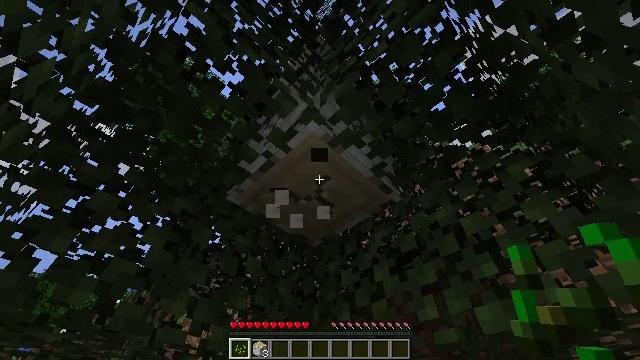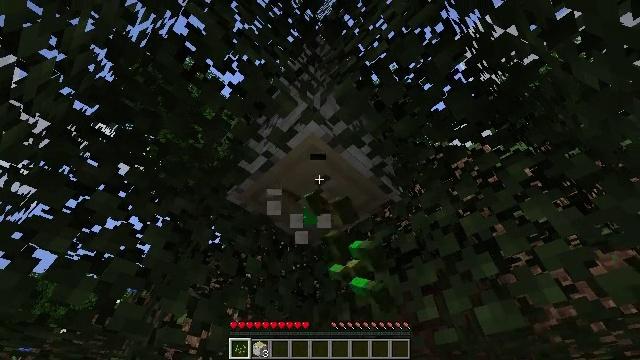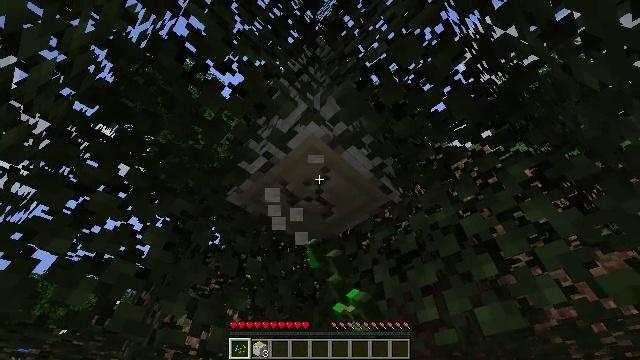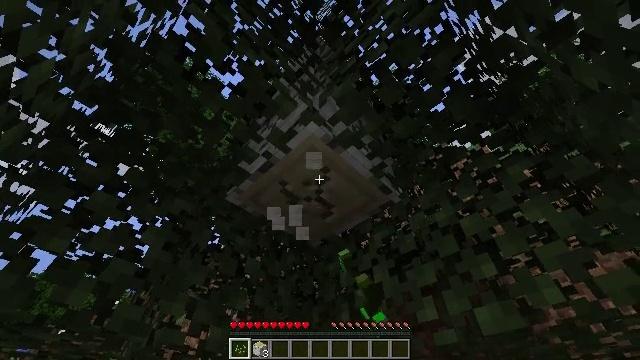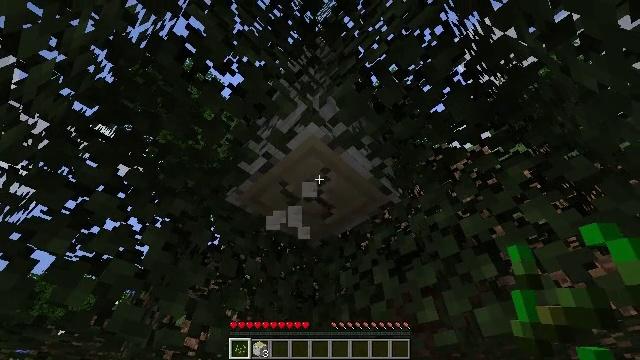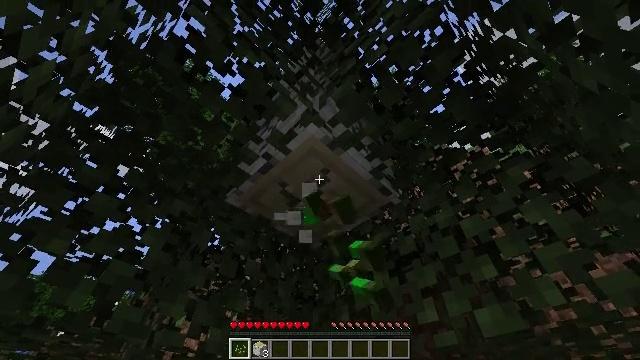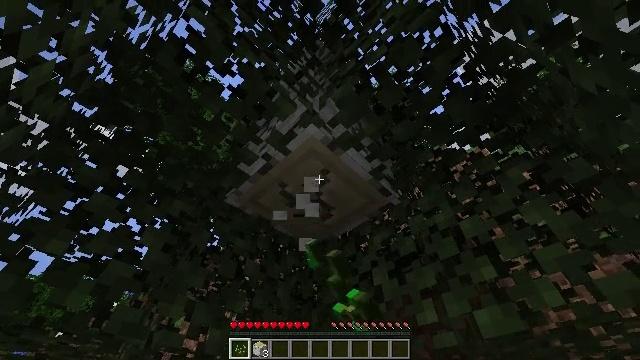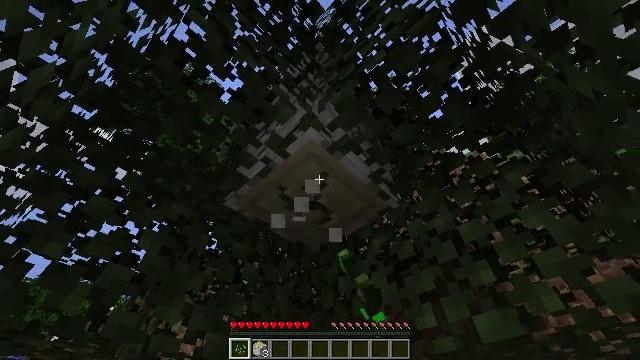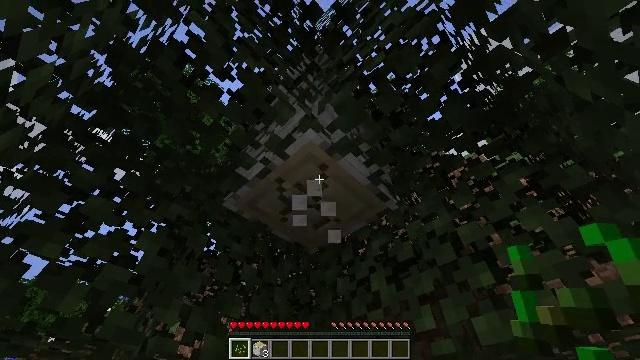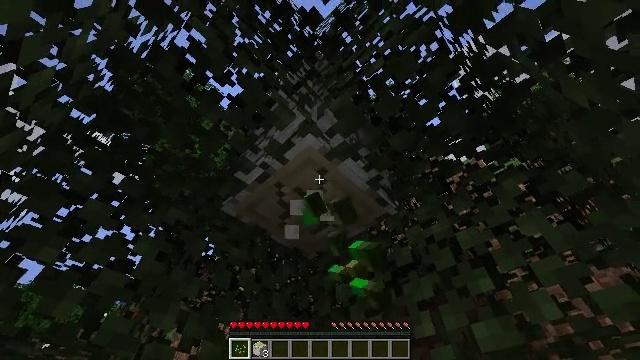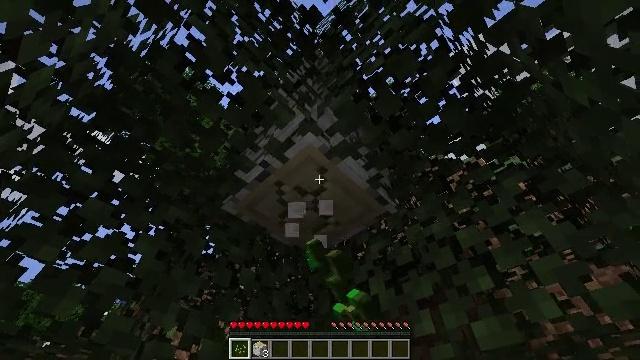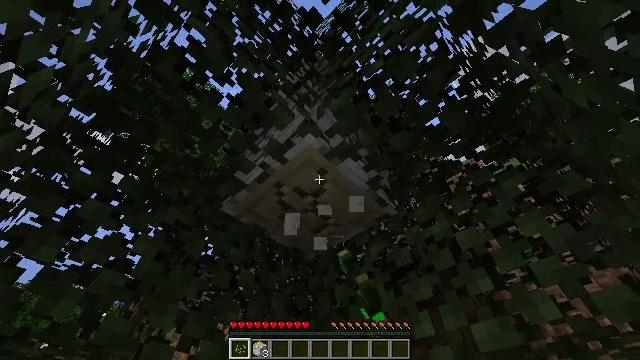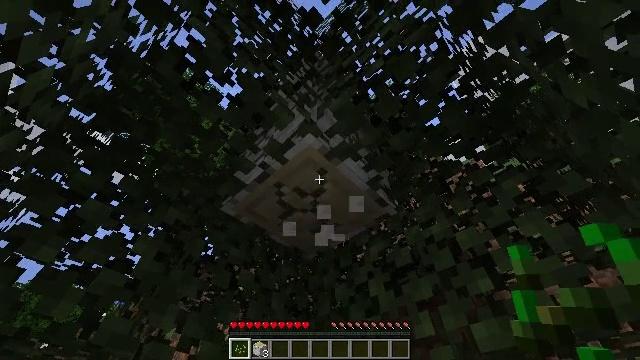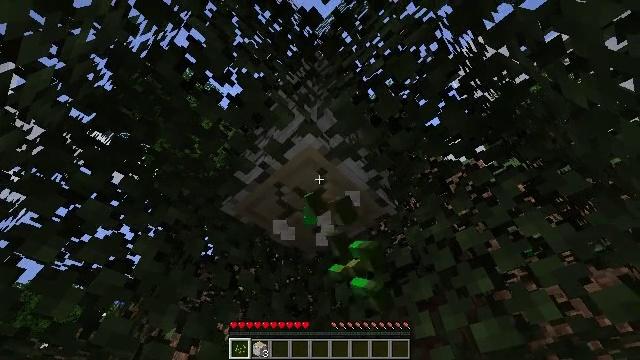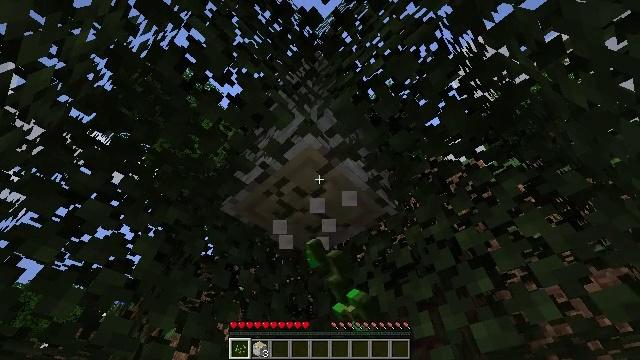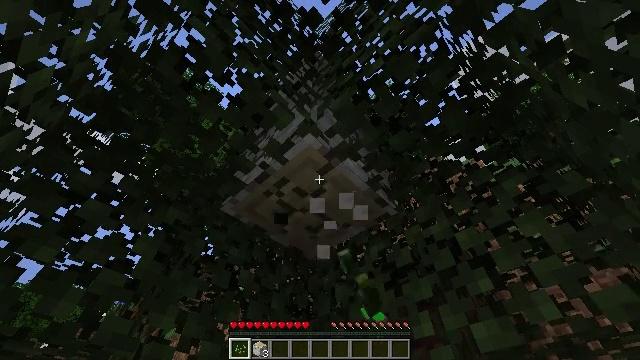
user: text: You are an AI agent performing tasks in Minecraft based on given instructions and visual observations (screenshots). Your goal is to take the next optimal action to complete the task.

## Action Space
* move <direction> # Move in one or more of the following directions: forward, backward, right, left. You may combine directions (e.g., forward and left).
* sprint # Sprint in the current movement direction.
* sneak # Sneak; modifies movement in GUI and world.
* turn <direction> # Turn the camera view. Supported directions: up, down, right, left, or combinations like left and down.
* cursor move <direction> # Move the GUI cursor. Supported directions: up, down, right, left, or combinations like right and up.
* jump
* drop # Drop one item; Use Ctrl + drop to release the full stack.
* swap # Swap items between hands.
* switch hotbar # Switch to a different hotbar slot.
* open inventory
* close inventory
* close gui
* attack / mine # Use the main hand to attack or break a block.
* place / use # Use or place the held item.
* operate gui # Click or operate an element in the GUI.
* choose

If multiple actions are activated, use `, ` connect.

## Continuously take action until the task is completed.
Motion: motion action
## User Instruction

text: Clear birch leaves to get saplings.
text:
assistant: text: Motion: attack / mine
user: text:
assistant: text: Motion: attack / mine
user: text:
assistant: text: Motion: attack / mine
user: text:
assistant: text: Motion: attack / mine
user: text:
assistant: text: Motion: attack / mine
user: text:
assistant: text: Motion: attack / mine
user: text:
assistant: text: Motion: attack / mine
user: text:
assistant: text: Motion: attack / mine
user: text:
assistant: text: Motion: turn up, attack / mine
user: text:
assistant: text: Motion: attack / mine
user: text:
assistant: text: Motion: attack / mine
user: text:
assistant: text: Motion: attack / mine
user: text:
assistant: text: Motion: attack / mine
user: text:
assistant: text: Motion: attack / mine
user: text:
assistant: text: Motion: attack / mine
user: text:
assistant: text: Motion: attack / mine
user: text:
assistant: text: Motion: attack / mine
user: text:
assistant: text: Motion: attack / mine
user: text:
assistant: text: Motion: attack / mine
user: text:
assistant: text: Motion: attack / mine
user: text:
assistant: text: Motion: attack / mine
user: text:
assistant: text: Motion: attack / mine
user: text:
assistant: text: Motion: attack / mine
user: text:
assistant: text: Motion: attack / mine
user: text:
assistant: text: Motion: attack / mine
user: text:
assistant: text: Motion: attack / mine
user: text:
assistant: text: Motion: attack / mine
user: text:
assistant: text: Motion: attack / mine
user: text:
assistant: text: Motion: attack / mine
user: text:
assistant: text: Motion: attack / mine